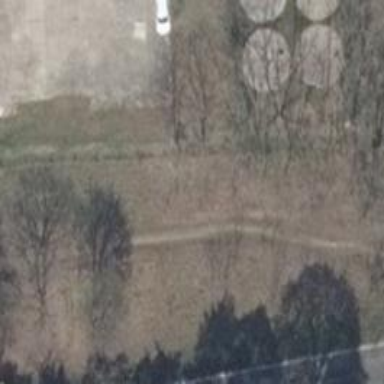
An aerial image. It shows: Path on the ground.